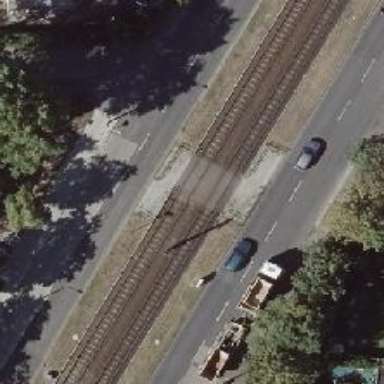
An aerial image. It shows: Footway located on traffic island.